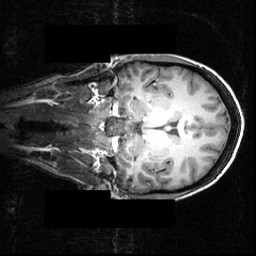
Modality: T1w
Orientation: coronal
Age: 21
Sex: female
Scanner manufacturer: siemens
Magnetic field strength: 3.951 T
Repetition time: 1.5 s
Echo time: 0.00335 s